Field crop: tomato
Growth stage: 1
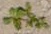
Species: portulaca